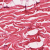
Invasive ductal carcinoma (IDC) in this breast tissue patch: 0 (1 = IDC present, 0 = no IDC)